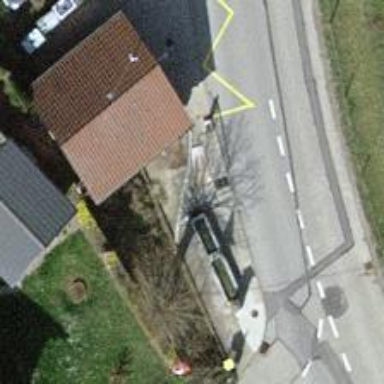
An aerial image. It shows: Bus stop with platform for public transport.